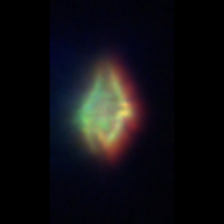
Taxon: Gyrodinium
Group: Dinoflagellates